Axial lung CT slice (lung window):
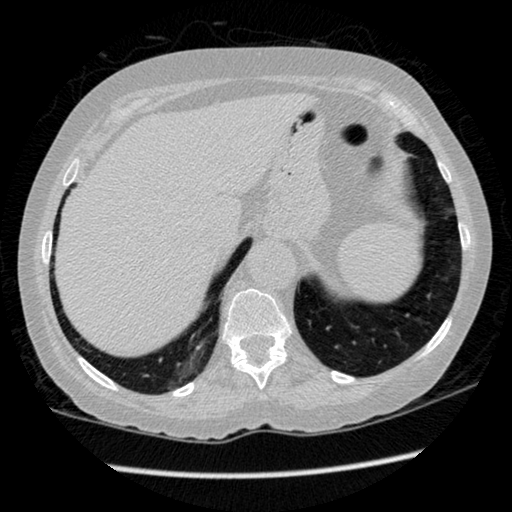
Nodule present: no